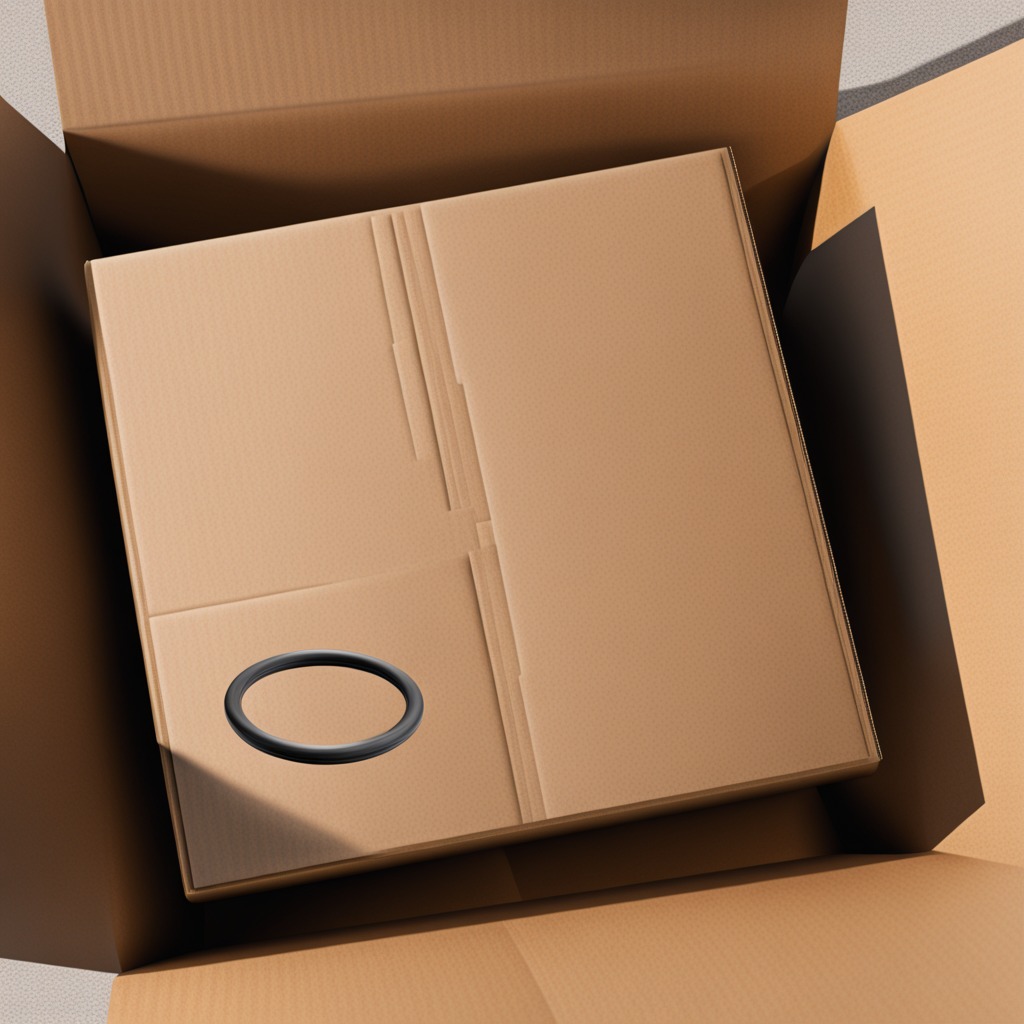
A rubber O-ring lying on a clean dry cardboard box surface in an outdoor workshop during daytime bright natural light soft shadows slightly creased but